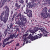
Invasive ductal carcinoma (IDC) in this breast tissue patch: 1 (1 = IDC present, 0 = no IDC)